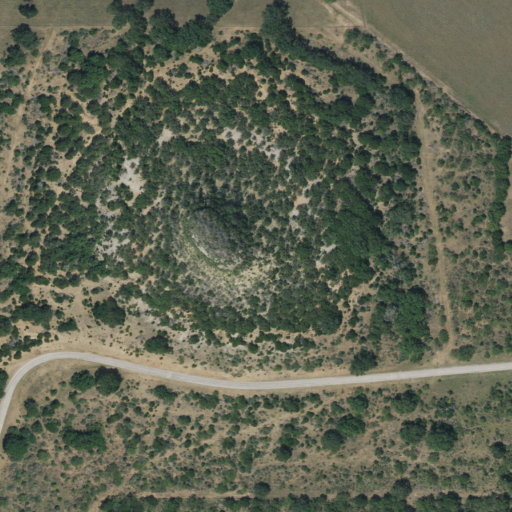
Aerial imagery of mountain in Texas named Mund Hill containing shrub, deciduous forest, and evergreen forest